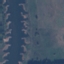
Land use / land cover: River